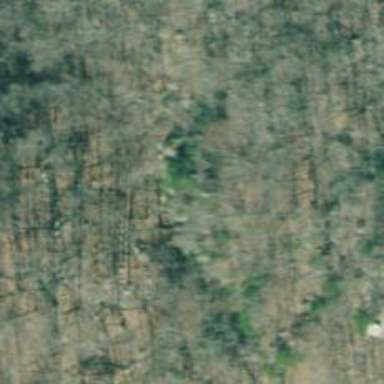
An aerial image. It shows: Natural cliff.